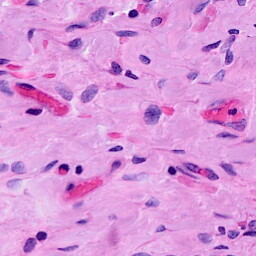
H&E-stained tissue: Breast